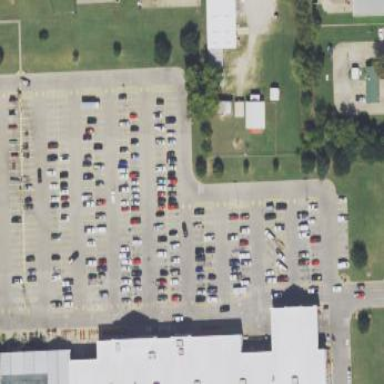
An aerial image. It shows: Parking area with surface.